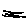
Label: line